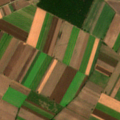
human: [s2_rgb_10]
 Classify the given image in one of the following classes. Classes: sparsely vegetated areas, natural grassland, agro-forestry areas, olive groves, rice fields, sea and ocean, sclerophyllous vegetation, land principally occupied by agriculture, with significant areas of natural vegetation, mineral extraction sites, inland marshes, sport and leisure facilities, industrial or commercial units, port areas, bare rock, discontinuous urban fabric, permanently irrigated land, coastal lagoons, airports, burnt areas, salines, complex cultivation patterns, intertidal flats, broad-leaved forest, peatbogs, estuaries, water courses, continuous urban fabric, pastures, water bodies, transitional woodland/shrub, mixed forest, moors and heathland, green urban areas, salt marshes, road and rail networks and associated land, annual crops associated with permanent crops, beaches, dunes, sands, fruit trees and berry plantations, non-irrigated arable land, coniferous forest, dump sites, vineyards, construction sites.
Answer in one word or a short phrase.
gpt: non-irrigated arable land, fruit trees and berry plantations